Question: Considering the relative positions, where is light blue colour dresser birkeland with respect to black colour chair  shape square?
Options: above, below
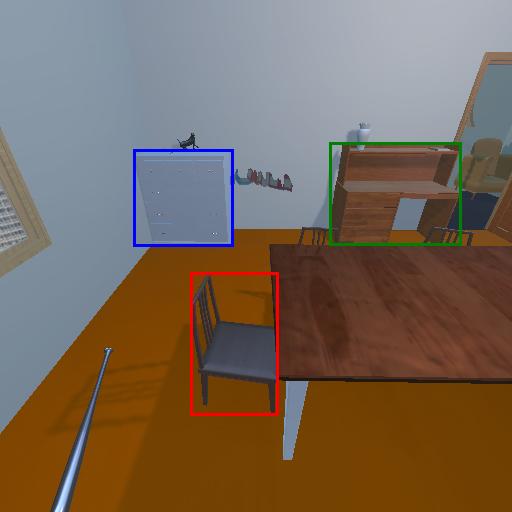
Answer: above